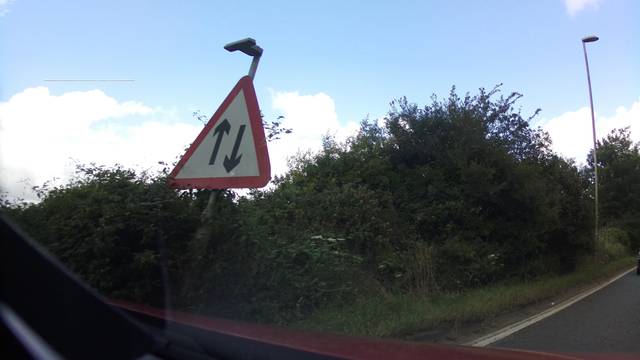
Region: United Kingdom
Coordinates: 51.278, -1.126